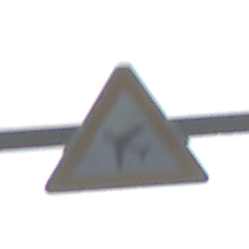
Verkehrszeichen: FlugbetriebRechts
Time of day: SunriseSunset
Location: Outdoor (Suburban)
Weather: PartlyCloudy
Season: NotSpecified
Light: Natural